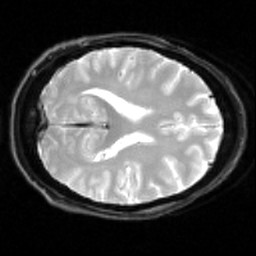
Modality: inplaneT2
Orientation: axial
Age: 49
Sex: female